Question: How can I change style of sample 'MediaElement':

For example how can I change the background.
Code:
'''
<MediaElement AudioCategory="BackgroundCapableMedia" x:Name="media" MediaEnded="Media_MediaEnded" AutoPlay="True" AreTransportControlsEnabled="True" IsMuted="False" Volume="0.5"/>
'''
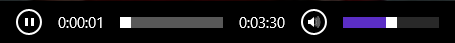
Answer: Actually you can change the colors by overriding the default colors in the App. Note this would apply now for MediaElement controls with transport controls, but it is possible. In your App.xaml you would provide overrides for these values like this:
'''
<Application.Resources>
<SolidColorBrush x:Key="MediaButtonForegroundThemeBrush" Color="Blue" />
<SolidColorBrush x:Key="MediaButtonBackgroundThemeBrush" Color="Transparent" />
<SolidColorBrush x:Key="MediaButtonPointerOverForegroundThemeBrush" Color="#FFFFFFFF" />
<SolidColorBrush x:Key="MediaButtonPointerOverBackgroundThemeBrush" Color="#26FFFFFF" />
<SolidColorBrush x:Key="MediaButtonPressedForegroundThemeBrush" Color="#FF000000" />
<SolidColorBrush x:Key="MediaButtonPressedBackgroundThemeBrush" Color="#FFFFFFFF" />
<SolidColorBrush x:Key="MediaButtonPressedBorderThemeBrush" Color="#FFFFFFFF" />
<SolidColorBrush x:Key="MediaControlPanelVideoThemeBrush" Color="Red" />
<SolidColorBrush x:Key="MediaControlPanelAudioThemeBrush" Color="#FF000000" />
<SolidColorBrush x:Key="MediaDownloadProgressIndicatorThemeBrush" Color="#38FFFFFF" />
<SolidColorBrush x:Key="MediaErrorBackgroundThemeBrush" Color="#FF000000" />
<SolidColorBrush x:Key="MediaTextThemeBrush" Color="#FFFFFFFF" />
</Application.Resources>
'''
This would give you a visual like this:

Hope this helps!